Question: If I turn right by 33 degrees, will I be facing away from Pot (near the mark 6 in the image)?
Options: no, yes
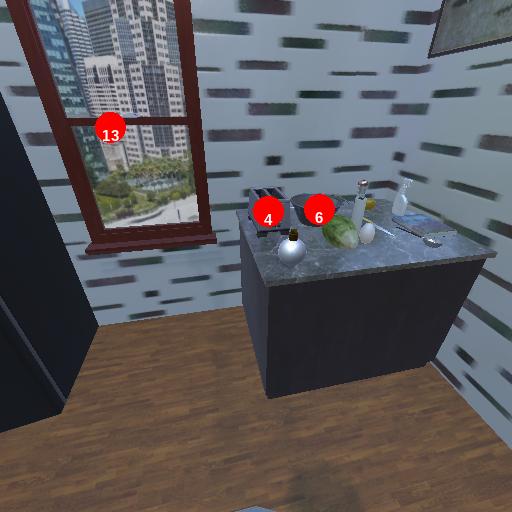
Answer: no